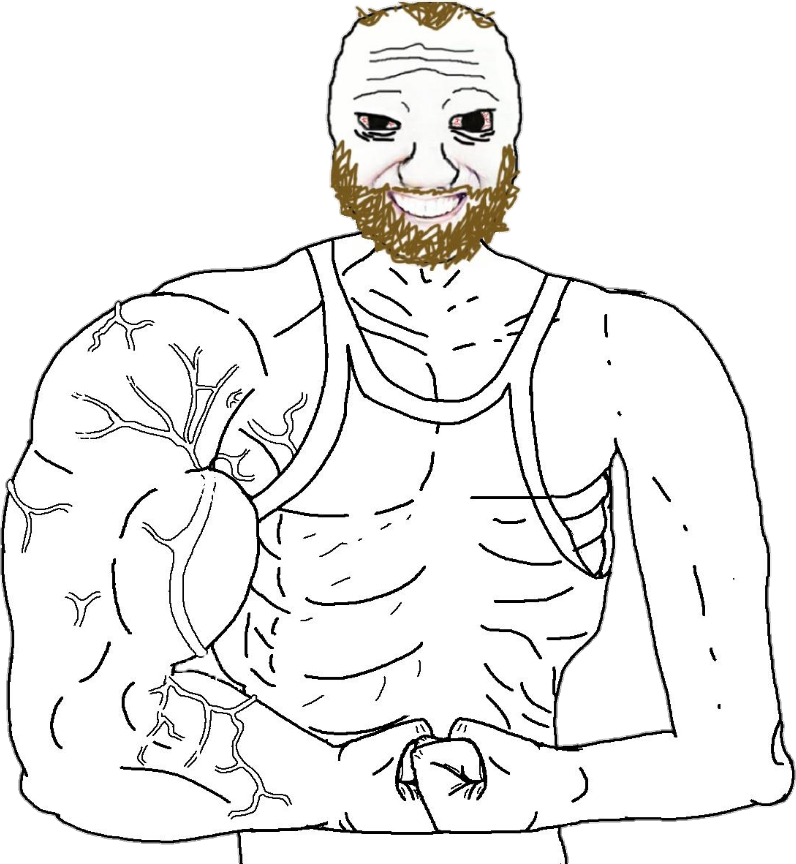
Label: 5_Coomer